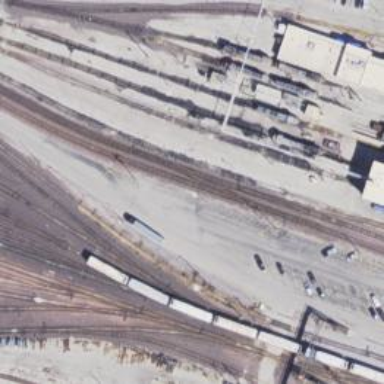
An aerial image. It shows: Railway yard for manifest purposes.